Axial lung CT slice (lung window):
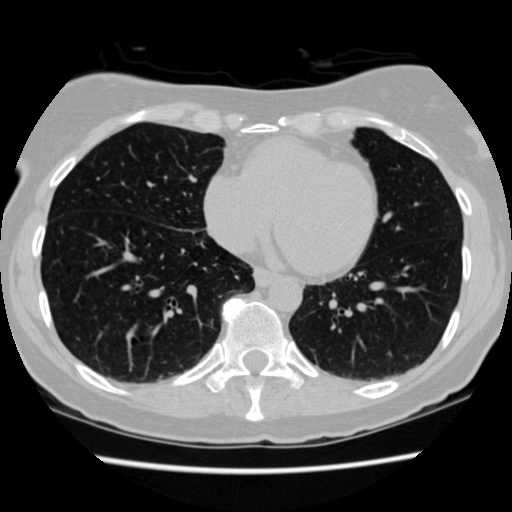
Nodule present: no